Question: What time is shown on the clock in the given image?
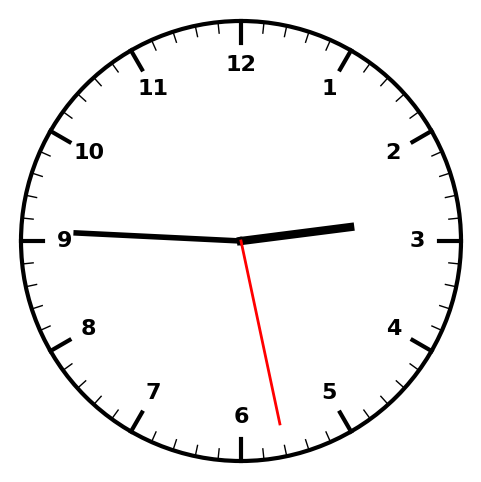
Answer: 02:45:28